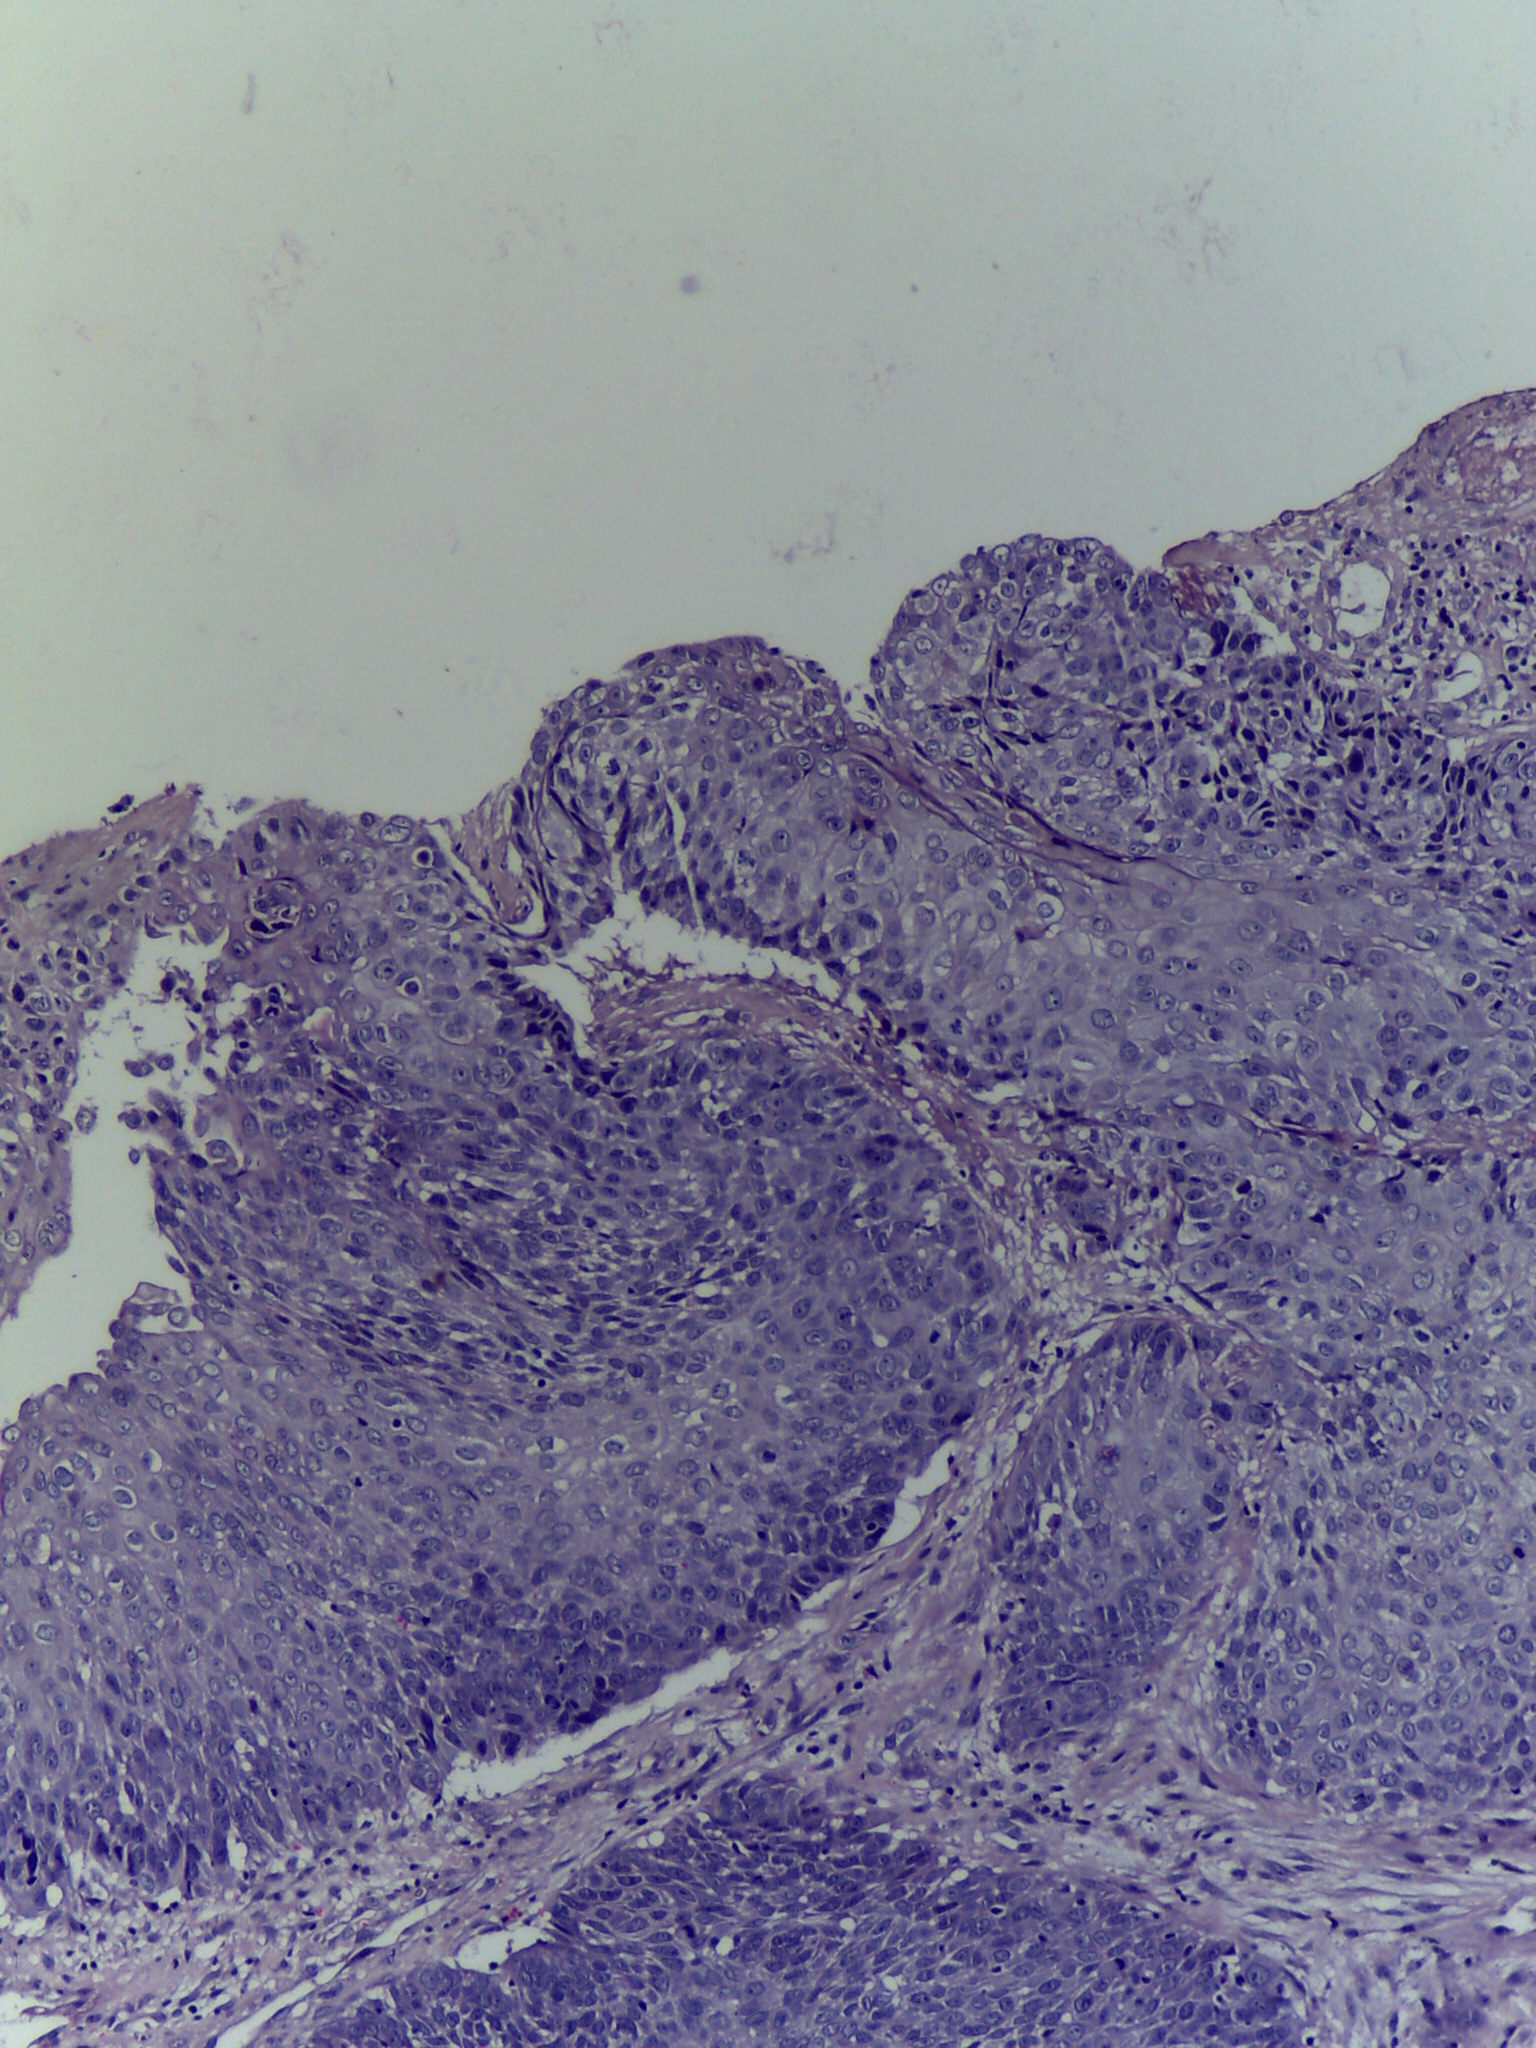
Diagnosis: OSCC